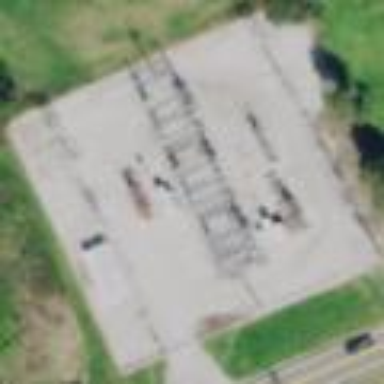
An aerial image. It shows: Outdoor distribution substation.